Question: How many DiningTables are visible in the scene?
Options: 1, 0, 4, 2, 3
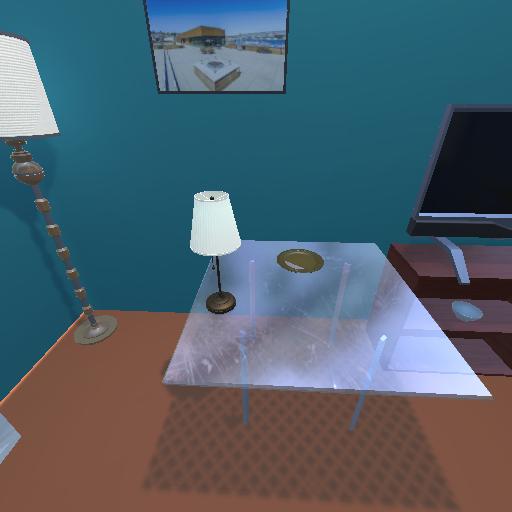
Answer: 1